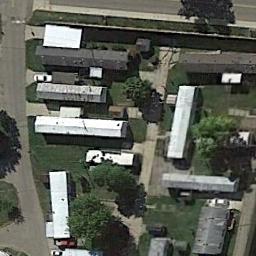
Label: mobile_home_park